Field crop: maize
Growth stage: 1
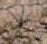
Species: salsola